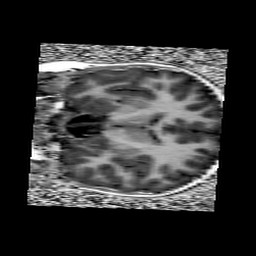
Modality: UNIT1
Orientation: coronal
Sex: female
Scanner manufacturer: siemens
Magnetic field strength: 3 T
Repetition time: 5 s
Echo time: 0.00355 s